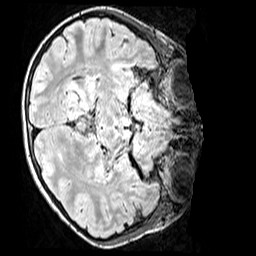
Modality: FLAIR
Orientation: axial
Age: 10
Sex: male
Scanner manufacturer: siemens
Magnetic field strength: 3 T
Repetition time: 5 s
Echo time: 0.388 s